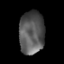
Tissue: lung
Cell type: Epithelial cells
Senescence score: 0.1825
Nuclear area (px): 1059
Mean DAPI intensity: 88.679